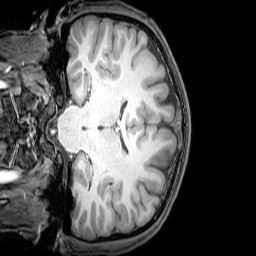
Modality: T1w
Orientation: coronal
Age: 20
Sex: male
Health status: healthy
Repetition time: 0.081 s
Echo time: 0.037 s